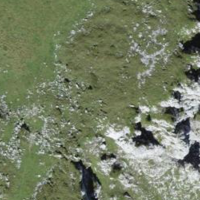
EUNIS habitat code: 23
Species observed at this site:
Silene acaulis